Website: apple-inc
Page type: customer-info-address
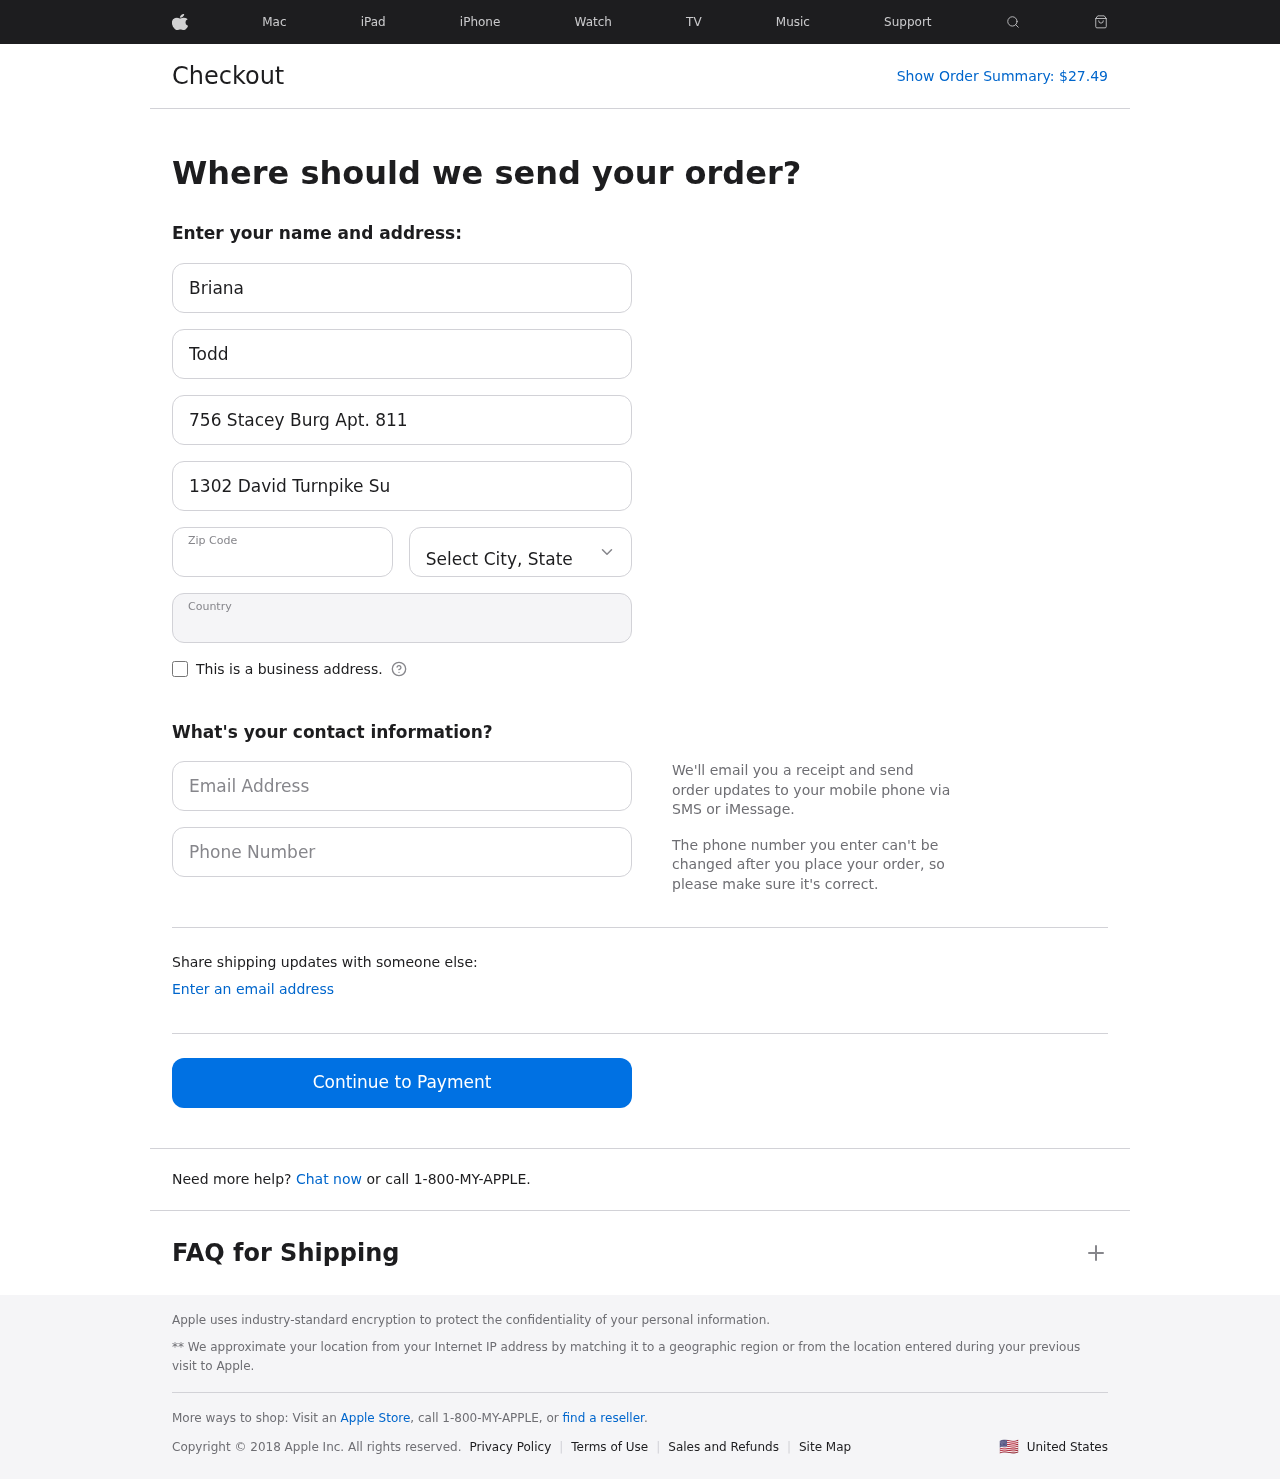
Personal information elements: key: PII_CITY_STATE
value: East Monica, GU
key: PII_COUNTRY
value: United States
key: PII_EMAIL
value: briana_todd@gmail.com
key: PII_FIRSTNAME
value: Briana
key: PII_LASTNAME
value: Todd
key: PII_PHONE
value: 3366231243
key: PII_POSTCODE
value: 35480
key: PII_STREET
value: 756 Stacey Burg Apt. 811
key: PII_STREET2
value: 1302 David Turnpike Suite 899
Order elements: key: ORDER_TOTAL
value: $27.49